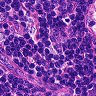
Metastatic tissue present: no